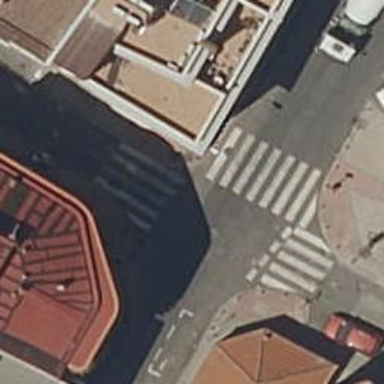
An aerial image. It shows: Uncontrolled road crossing.